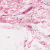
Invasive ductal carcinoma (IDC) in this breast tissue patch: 0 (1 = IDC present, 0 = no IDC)